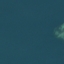
Label: SeaLake